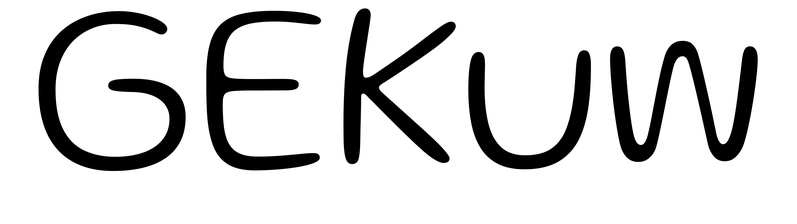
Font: Gluten_ExtraLight